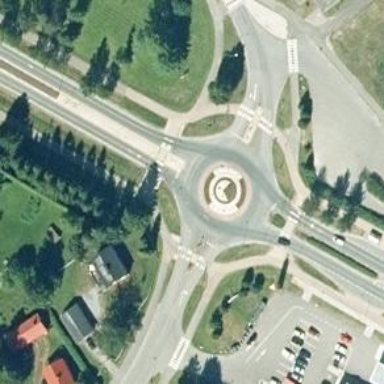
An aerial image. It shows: Roundabout on trunk highway.